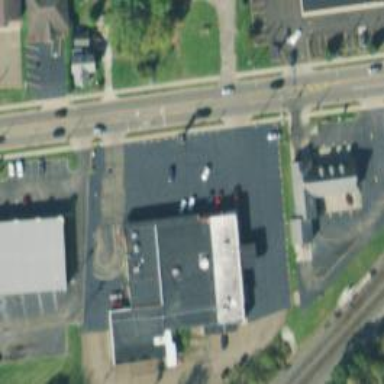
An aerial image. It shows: Pharmacy providing healthcare services.